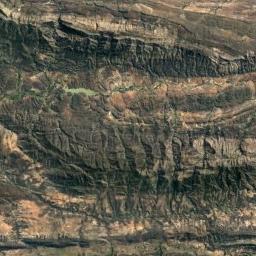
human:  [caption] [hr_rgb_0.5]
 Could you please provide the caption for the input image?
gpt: The mountain is consist of half of black soil and half of yellow soil .

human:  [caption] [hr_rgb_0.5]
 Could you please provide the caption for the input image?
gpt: The mountain has a rugged surface and its rocks are brown .

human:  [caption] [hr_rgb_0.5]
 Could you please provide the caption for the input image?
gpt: The mountain is ridged and rough .

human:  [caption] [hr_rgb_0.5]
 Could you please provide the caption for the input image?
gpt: A path passes through the mountains .

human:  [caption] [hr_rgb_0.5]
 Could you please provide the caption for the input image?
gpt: There are many cracks and some green mosses on the brown mountain .